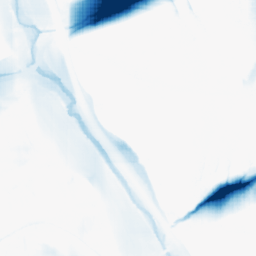
Category: morphological
Decomposition family: morphological_square
Decomposition parameters: operation: closing
size: 50
Upsampling method: sinc_blackman
Upsampling parameters: scale: 8
kernel_size: 16
Upsampling scale: 8